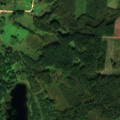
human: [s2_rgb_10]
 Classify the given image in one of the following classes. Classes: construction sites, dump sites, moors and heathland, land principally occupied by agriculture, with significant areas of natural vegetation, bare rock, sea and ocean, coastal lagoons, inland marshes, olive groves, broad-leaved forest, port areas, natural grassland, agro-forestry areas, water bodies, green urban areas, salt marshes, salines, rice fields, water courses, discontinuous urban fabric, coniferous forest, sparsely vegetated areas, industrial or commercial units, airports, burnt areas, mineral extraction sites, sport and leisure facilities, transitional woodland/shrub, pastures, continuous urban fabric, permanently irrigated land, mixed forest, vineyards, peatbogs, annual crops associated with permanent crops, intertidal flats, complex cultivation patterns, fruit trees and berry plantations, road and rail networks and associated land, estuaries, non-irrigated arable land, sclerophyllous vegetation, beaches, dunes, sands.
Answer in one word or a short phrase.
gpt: complex cultivation patterns, land principally occupied by agriculture, with significant areas of natural vegetation, coniferous forest, mixed forest, water bodies